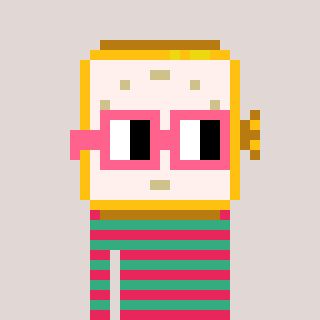
a pixel art character with square pink glasses, a watch-shaped head and a teal-colored body on a warm background